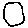
Label: circle